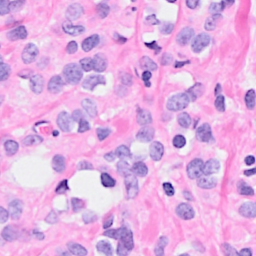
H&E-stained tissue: Breast